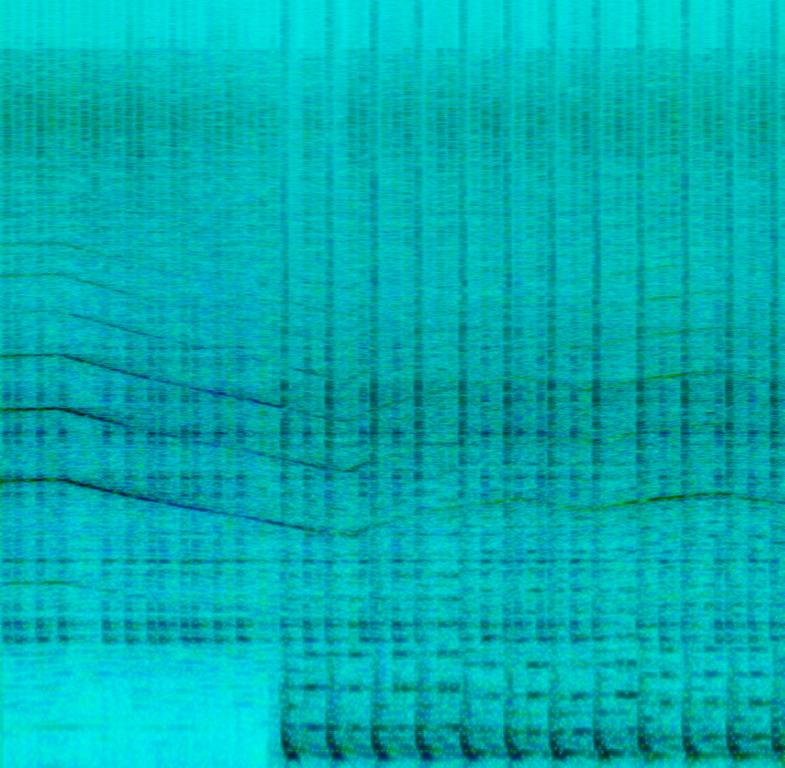
The low quality recording features a synth wave disco instrumental that consists of punchy "4 on the floor" kick patter, reverberant snare hits, shimmering hi hats, widely spread high pitched synth lead, groovy synth bass and repetitive percussive element. It is noisy, but also energetic and groovy- like something you would hear in a disco club.